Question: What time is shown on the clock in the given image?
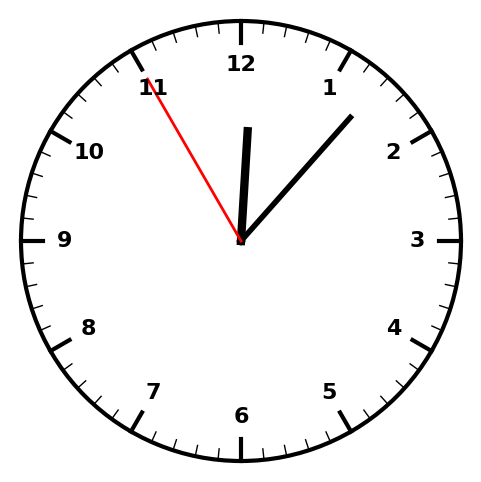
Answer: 12:06:55